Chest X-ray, AP view. Patient: 34 years old, sex F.
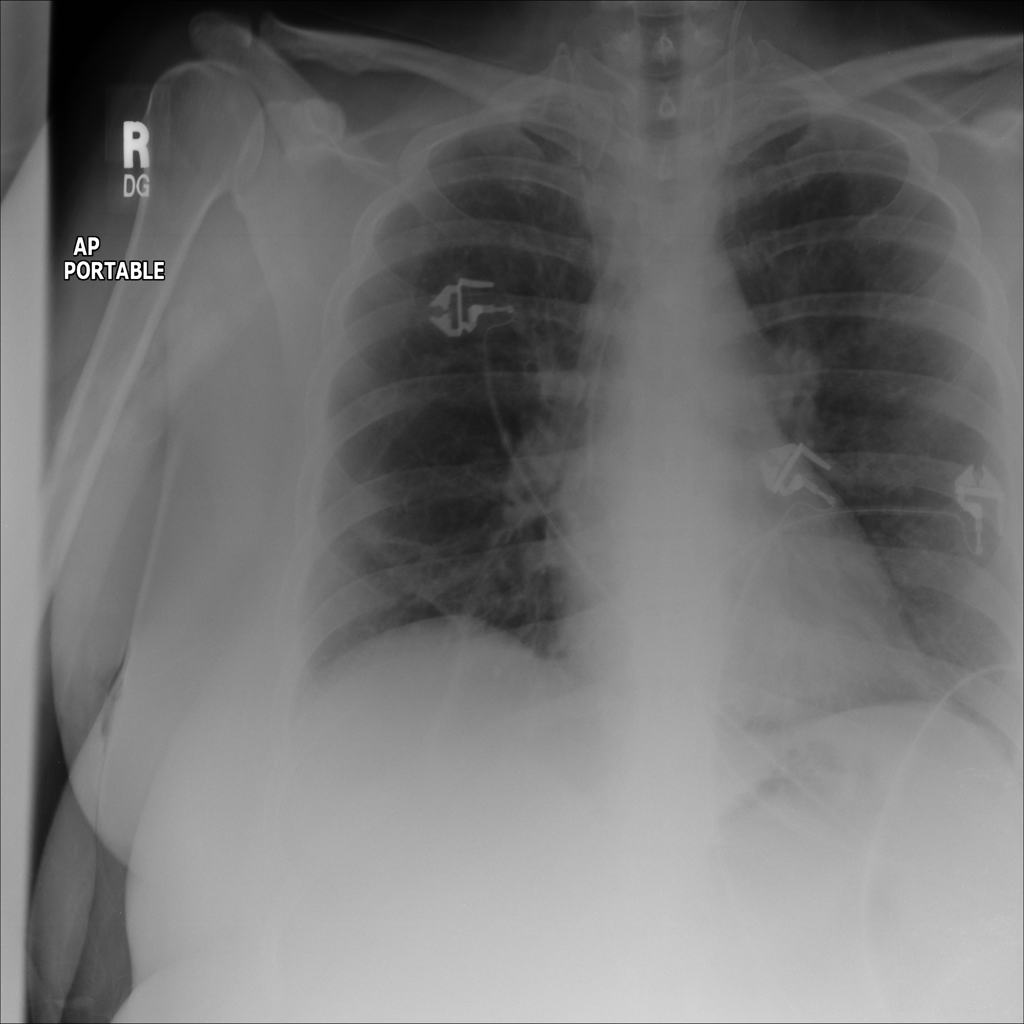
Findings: No Finding